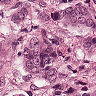
Metastatic tissue present: yes